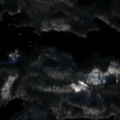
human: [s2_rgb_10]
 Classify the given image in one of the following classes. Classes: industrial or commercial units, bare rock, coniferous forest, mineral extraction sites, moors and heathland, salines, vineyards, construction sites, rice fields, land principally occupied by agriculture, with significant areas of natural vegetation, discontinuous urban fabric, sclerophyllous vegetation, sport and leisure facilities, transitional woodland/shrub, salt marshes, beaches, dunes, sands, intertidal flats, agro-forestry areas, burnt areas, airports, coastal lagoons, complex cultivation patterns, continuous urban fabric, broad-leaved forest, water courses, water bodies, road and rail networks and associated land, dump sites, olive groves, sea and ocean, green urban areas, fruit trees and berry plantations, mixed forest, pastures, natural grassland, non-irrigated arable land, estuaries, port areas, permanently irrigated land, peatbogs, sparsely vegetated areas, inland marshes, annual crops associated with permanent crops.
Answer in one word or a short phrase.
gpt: coniferous forest, mixed forest, water bodies